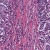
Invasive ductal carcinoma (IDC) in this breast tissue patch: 1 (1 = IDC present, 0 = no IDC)